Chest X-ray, PA view. Patient: 53 years old, sex M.
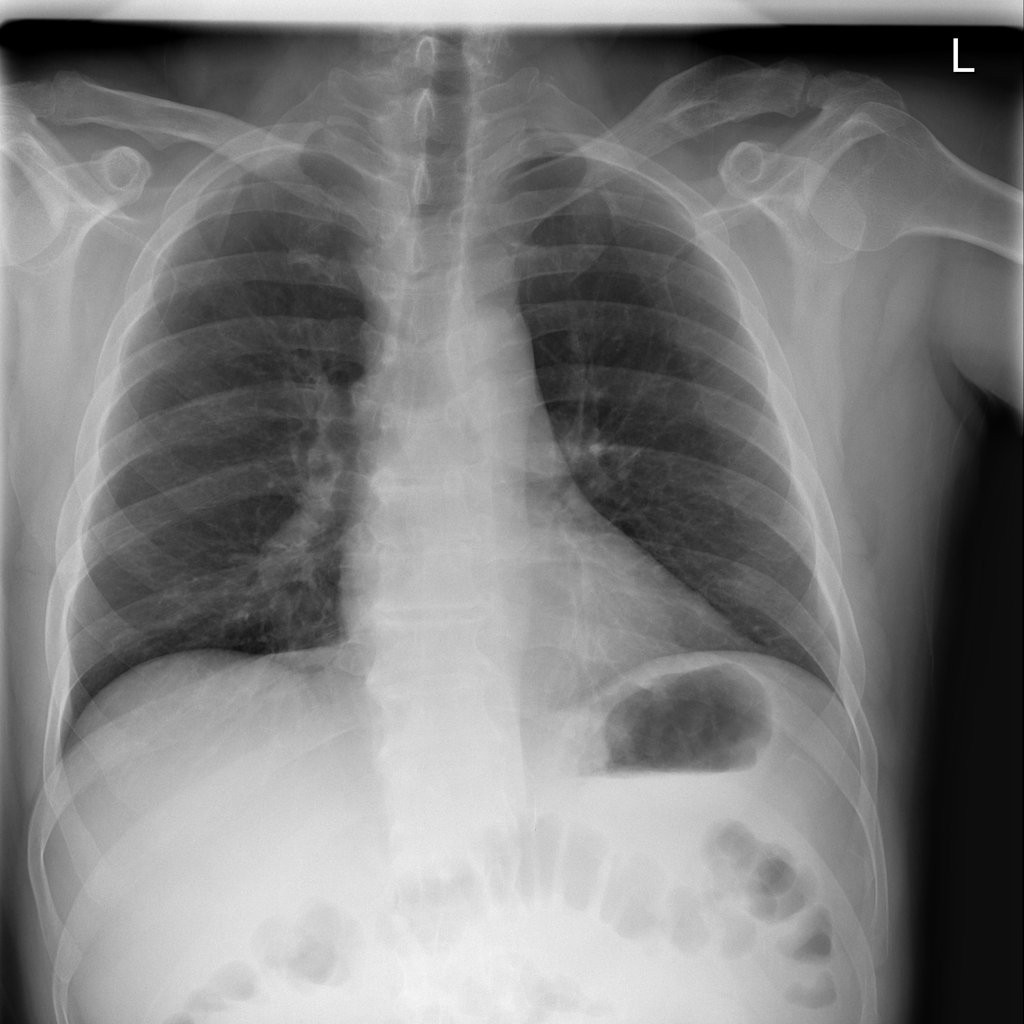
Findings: No Finding